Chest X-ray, PA view. Patient: 45 years old, sex F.
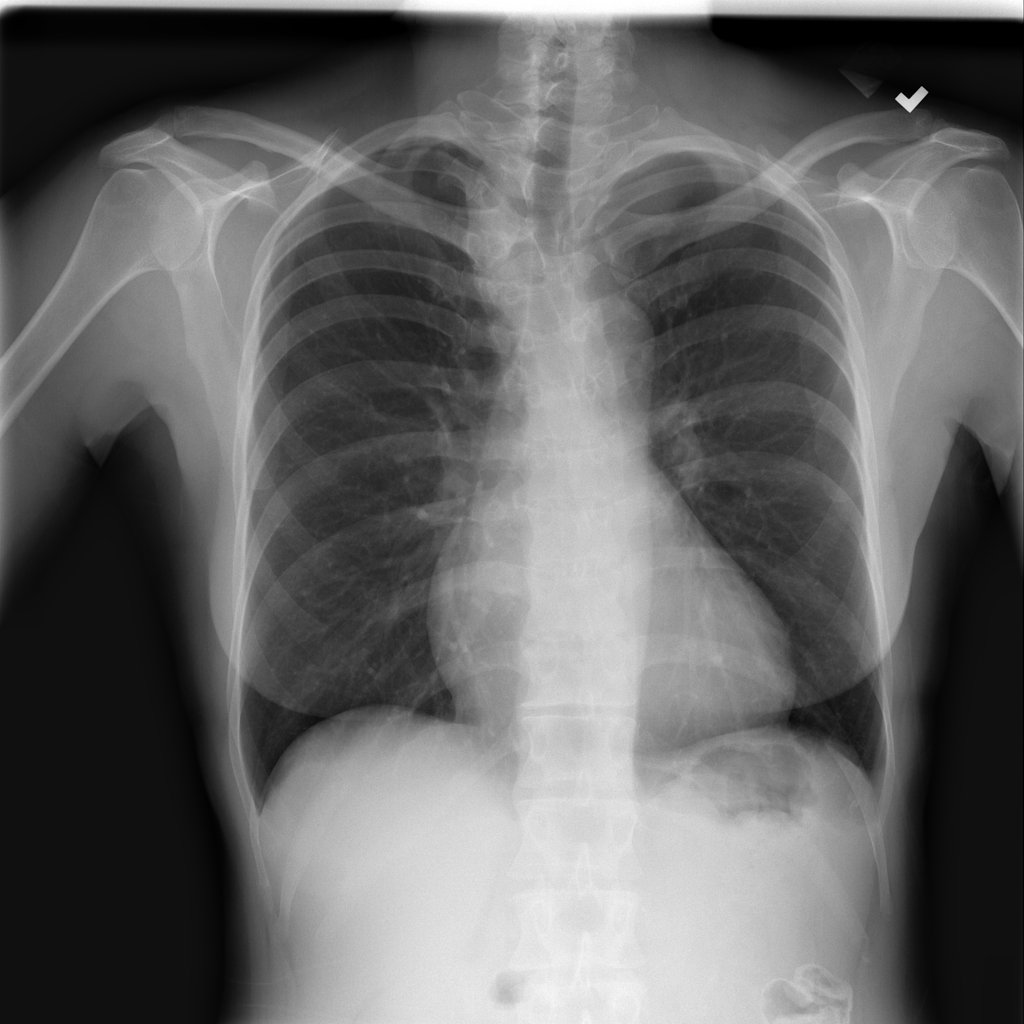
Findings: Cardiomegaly